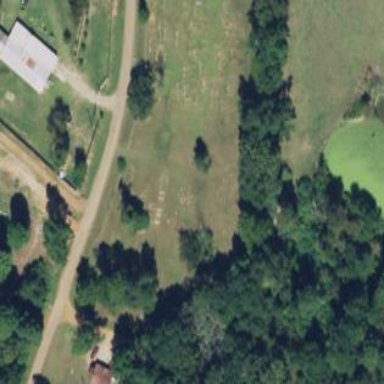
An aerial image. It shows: Cemetery.